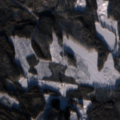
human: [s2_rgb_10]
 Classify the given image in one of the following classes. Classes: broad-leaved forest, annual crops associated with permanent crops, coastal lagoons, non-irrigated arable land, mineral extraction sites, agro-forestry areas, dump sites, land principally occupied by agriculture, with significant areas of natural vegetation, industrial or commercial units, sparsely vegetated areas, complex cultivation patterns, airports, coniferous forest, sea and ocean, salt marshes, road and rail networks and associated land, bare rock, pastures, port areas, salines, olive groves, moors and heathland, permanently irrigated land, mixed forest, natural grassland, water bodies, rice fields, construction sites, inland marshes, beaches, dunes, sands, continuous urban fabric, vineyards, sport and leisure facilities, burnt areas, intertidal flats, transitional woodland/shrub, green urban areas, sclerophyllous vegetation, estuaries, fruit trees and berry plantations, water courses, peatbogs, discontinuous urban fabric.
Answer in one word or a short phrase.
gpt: coniferous forest, transitional woodland/shrub